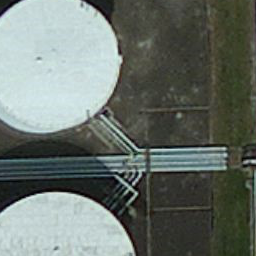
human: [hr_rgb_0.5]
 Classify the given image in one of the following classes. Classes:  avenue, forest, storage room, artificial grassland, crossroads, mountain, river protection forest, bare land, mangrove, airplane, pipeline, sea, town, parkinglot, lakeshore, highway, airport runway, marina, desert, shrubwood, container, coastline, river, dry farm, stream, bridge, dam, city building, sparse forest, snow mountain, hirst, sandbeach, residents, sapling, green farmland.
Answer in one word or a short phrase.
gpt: storage room